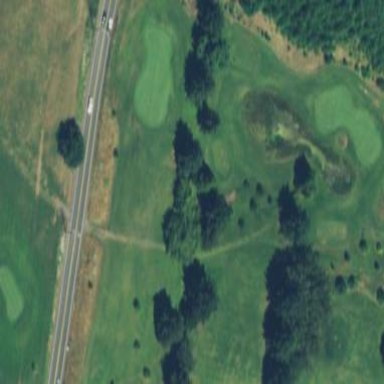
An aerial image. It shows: Well-maintained grass fairway on golf course.